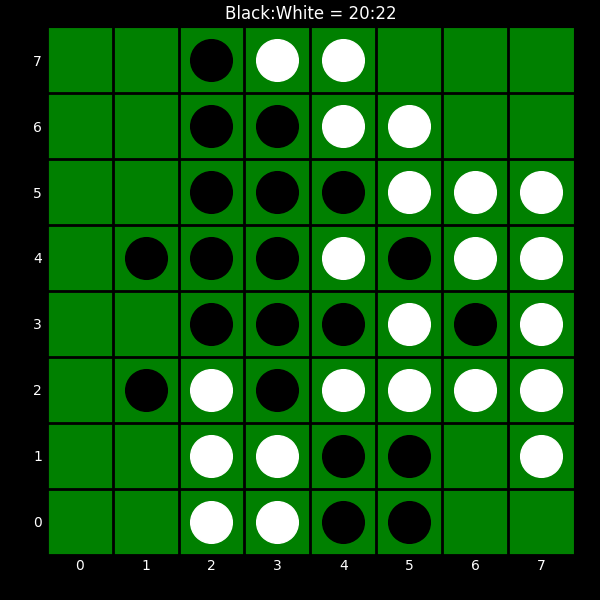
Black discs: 20
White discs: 22